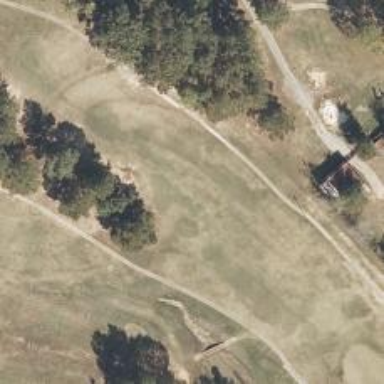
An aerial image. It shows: Golf hole.